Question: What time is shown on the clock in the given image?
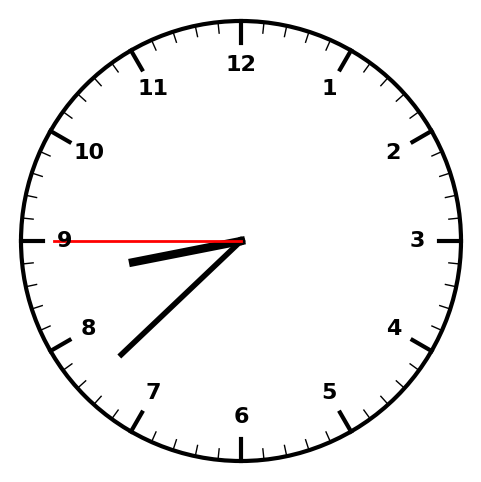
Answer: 08:37:45